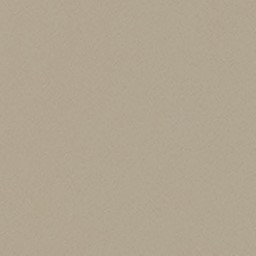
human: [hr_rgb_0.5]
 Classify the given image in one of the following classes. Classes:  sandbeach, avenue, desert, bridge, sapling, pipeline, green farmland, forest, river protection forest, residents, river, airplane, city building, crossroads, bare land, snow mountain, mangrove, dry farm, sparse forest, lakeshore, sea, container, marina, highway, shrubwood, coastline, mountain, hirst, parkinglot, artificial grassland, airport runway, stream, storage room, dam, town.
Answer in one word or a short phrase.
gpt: desert